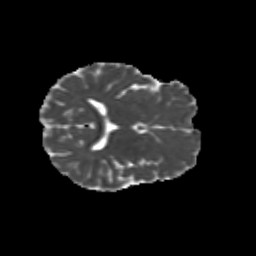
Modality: MD
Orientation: axial
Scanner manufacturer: siemens
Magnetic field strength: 3 T
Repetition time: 9.2 s
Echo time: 0.084 s